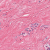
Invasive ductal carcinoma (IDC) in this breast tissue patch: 0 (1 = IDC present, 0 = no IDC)